Aerial crown-view tile of a tropical tree (Barro Colorado Island, Panama), acquired 20250715:
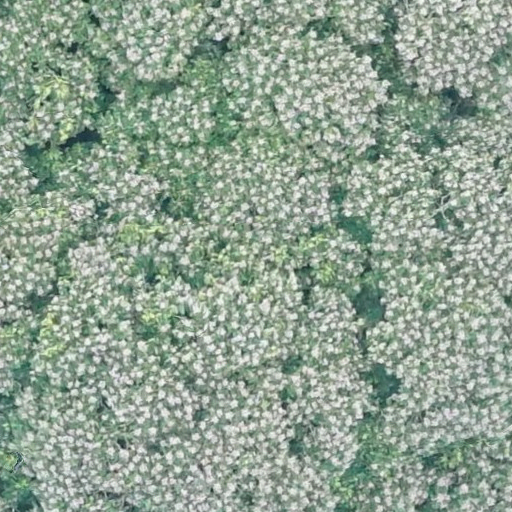
Species: Dipteryx oleifera
GBIF accepted scientific name: Dipteryx oleifera
Crown area: 915.497 m²